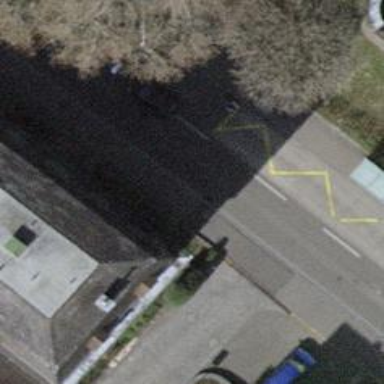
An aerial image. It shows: Bus stop for trolleybuses with designated stop position for public transport.